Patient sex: M
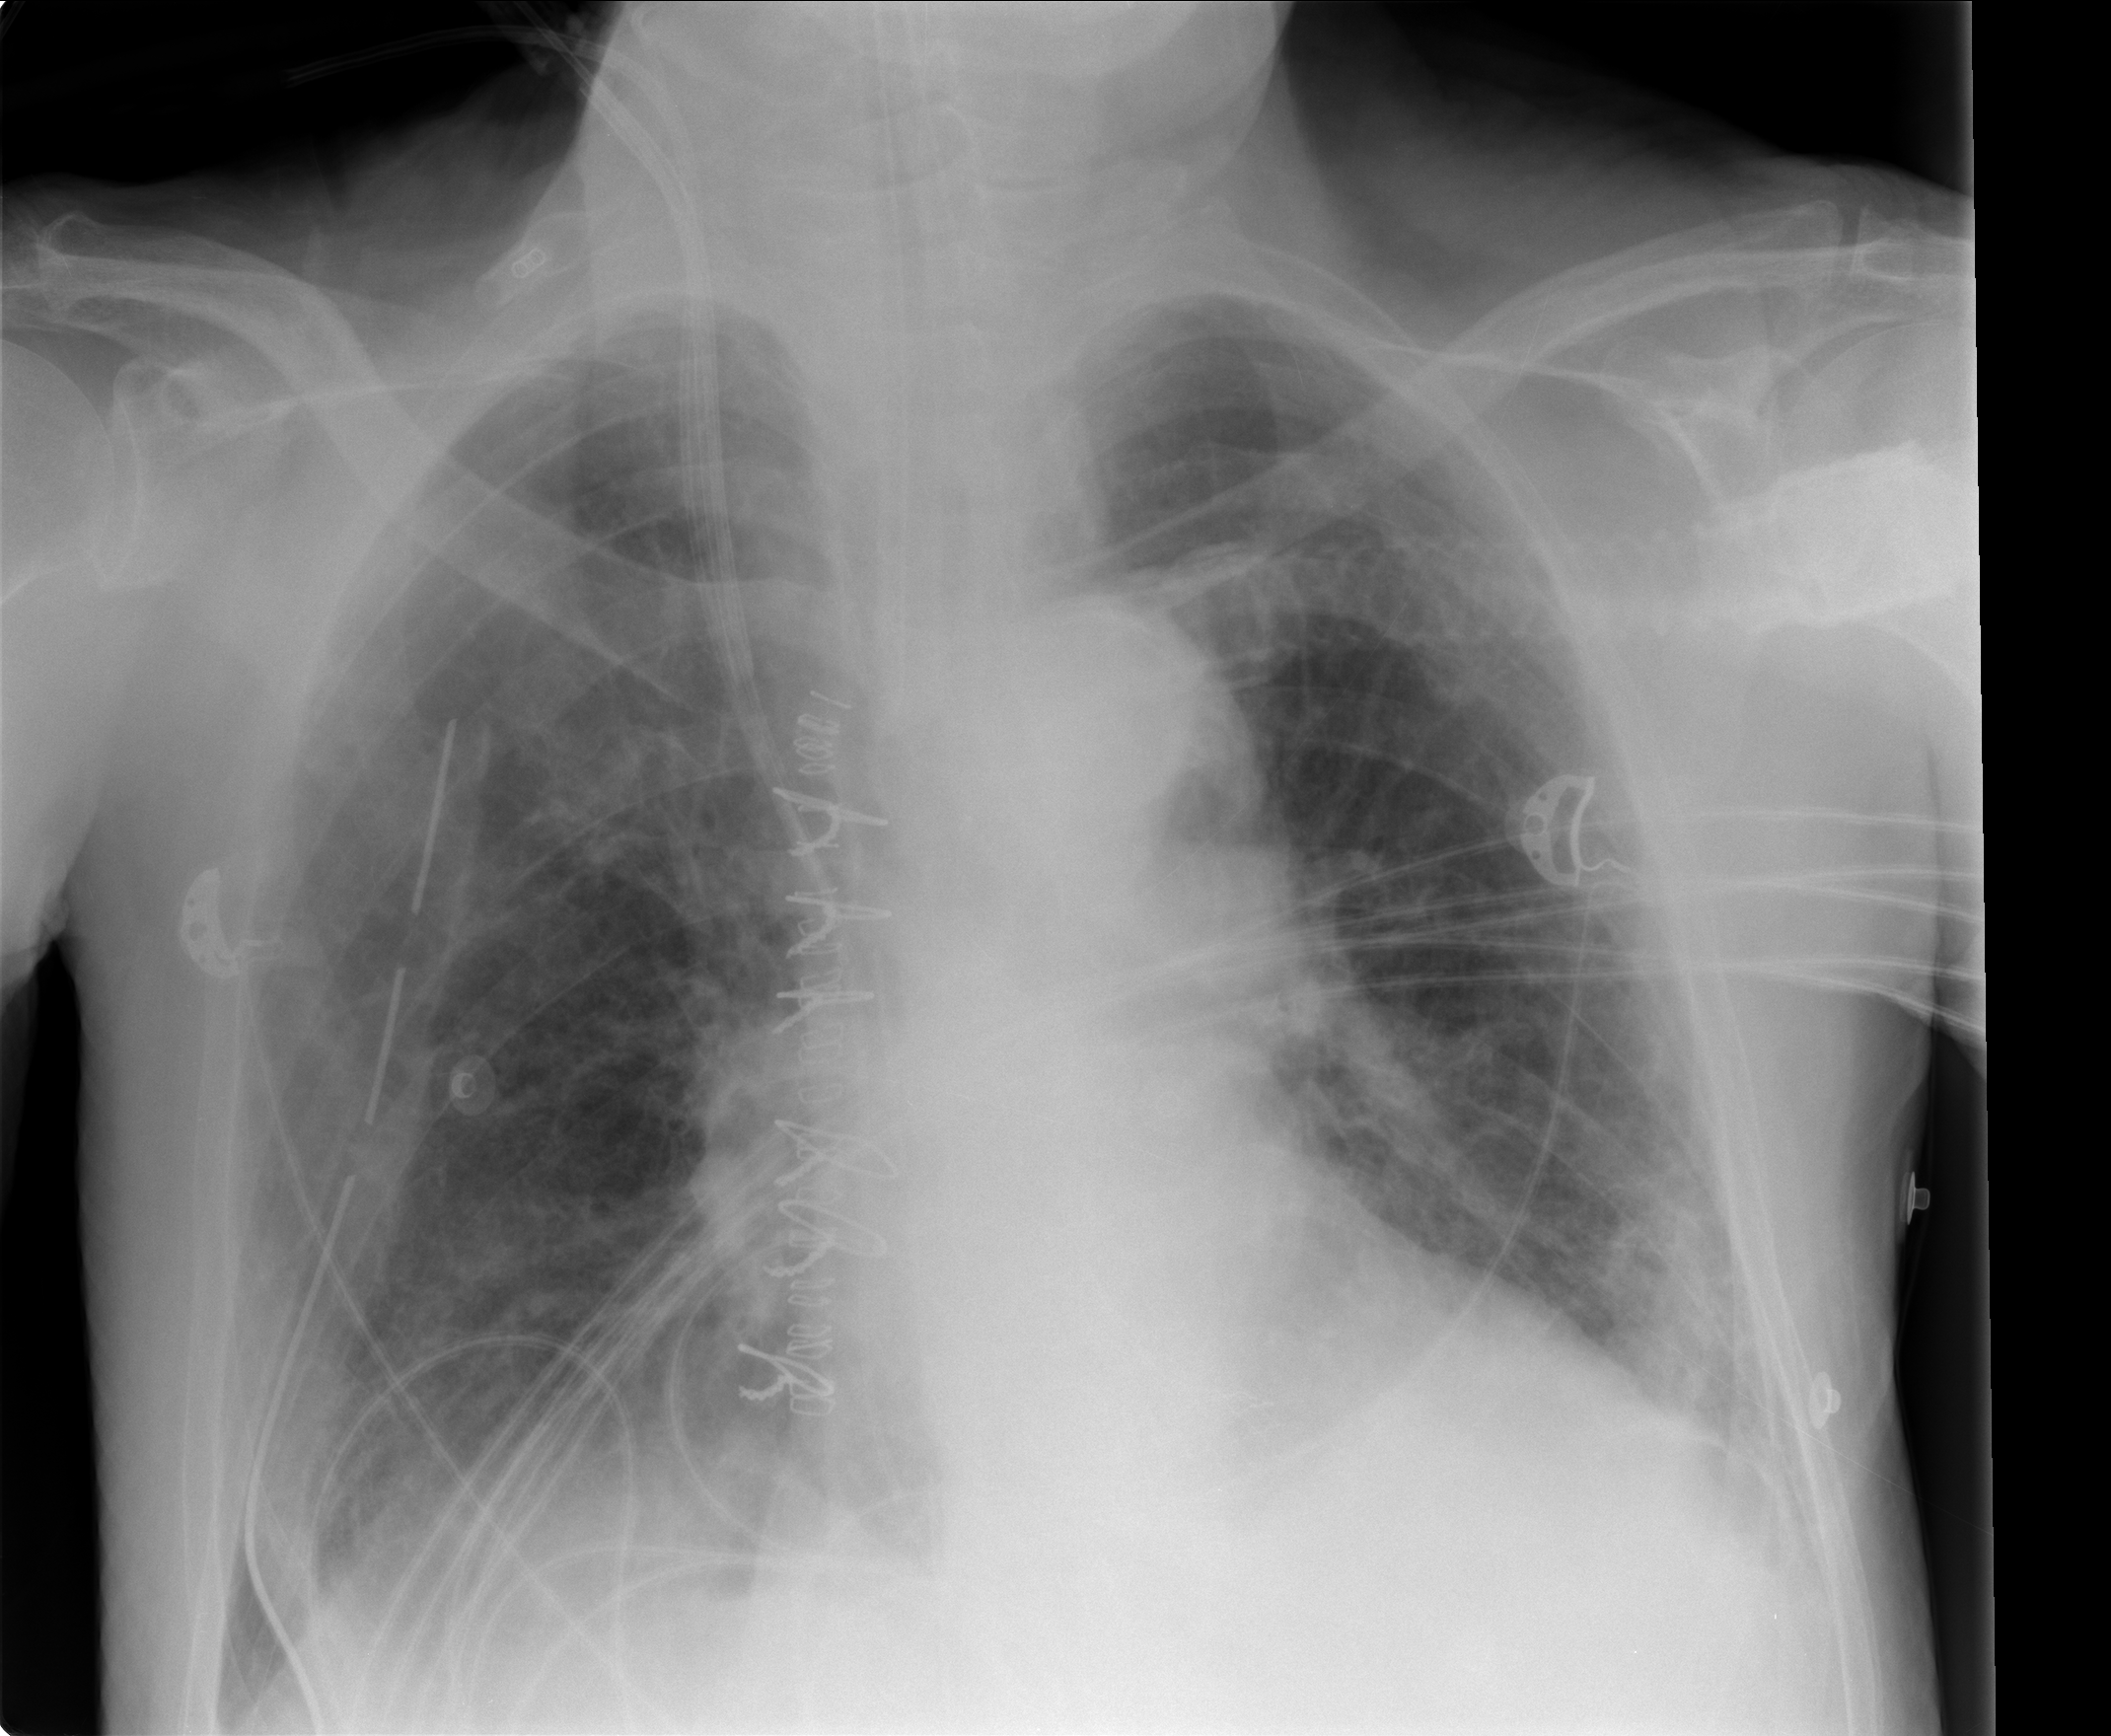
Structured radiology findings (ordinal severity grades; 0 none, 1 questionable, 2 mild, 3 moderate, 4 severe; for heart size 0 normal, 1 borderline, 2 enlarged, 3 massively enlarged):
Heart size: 0
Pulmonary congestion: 0
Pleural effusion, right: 0
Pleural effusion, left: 1
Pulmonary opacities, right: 0
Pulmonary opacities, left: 0
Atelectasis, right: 0
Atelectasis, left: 0